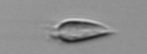
Label: Oxytoxum